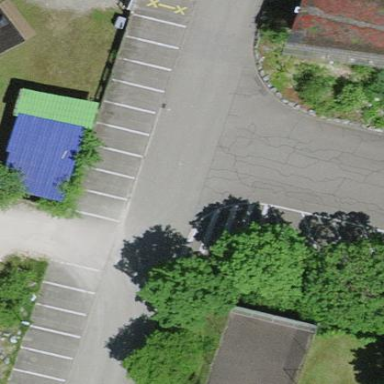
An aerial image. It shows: Street side parking area.